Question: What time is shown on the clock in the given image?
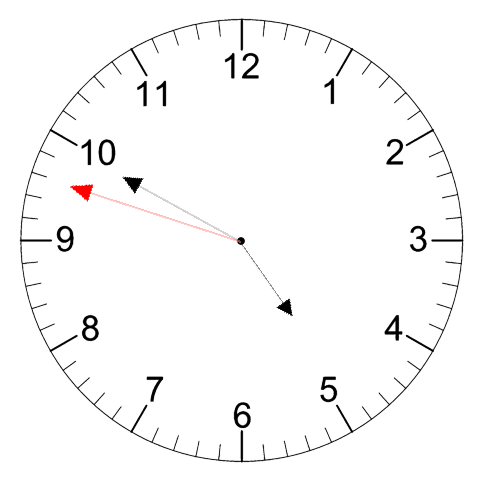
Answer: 04:49:48